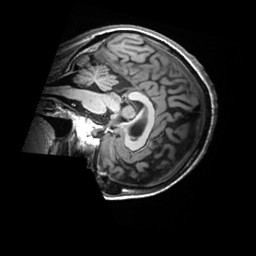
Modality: T1w
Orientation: sagittal
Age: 69
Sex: female
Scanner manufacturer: siemens
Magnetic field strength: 3 T
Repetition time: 2.2 s
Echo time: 0.00245 s